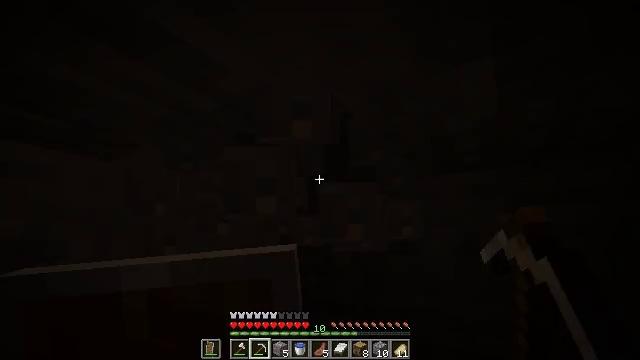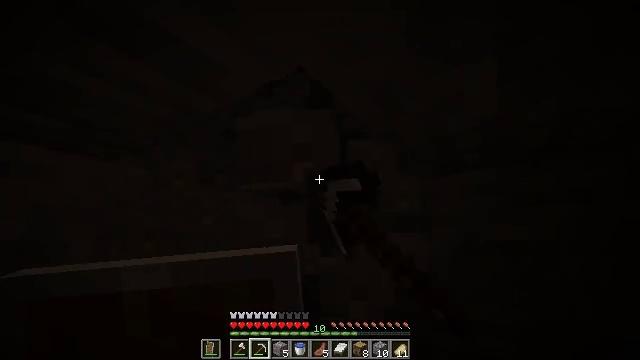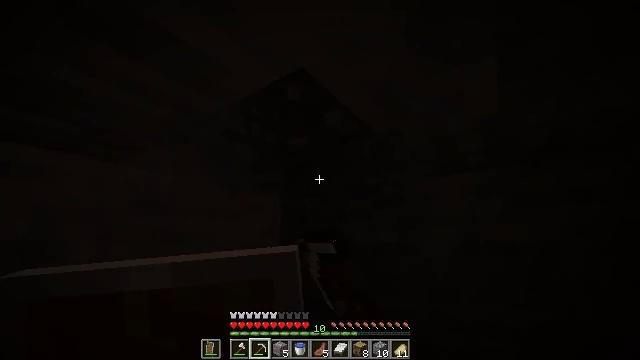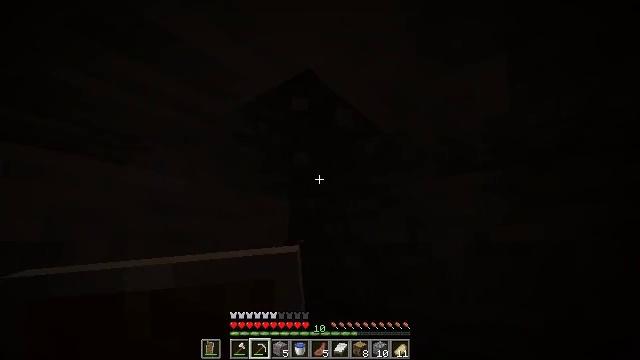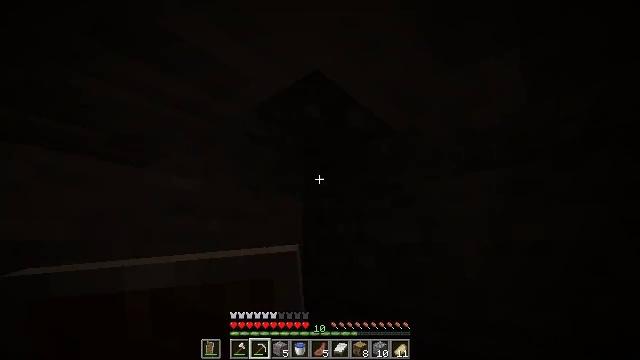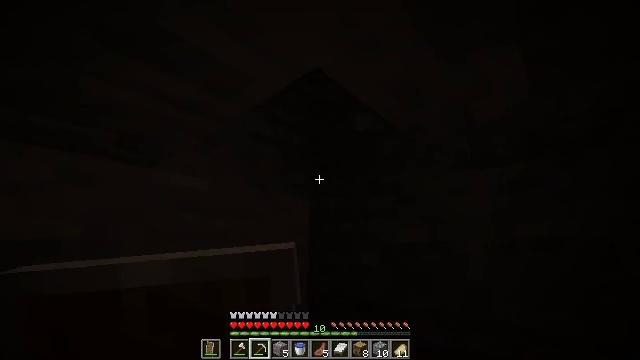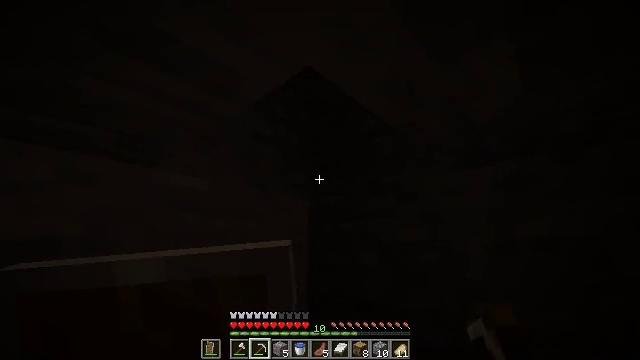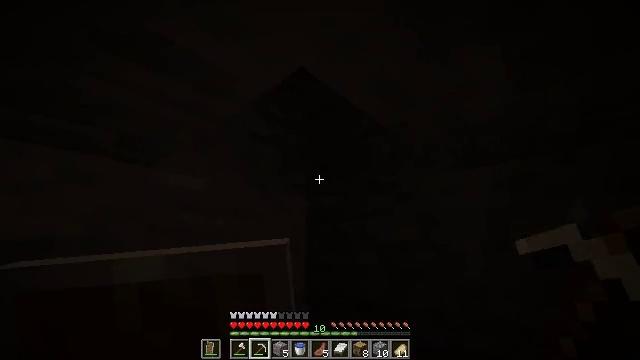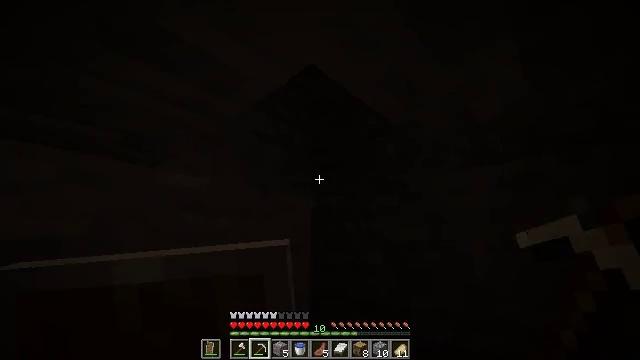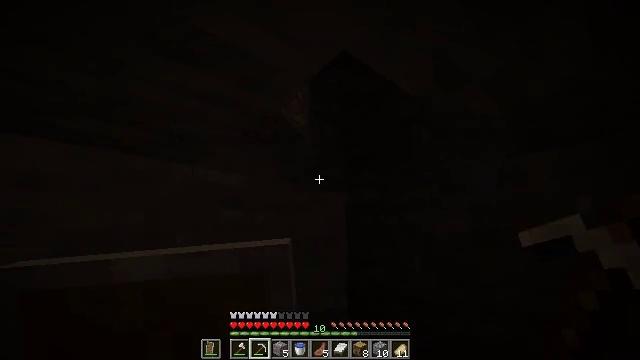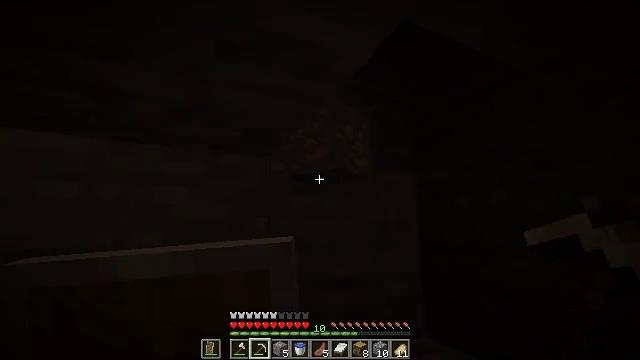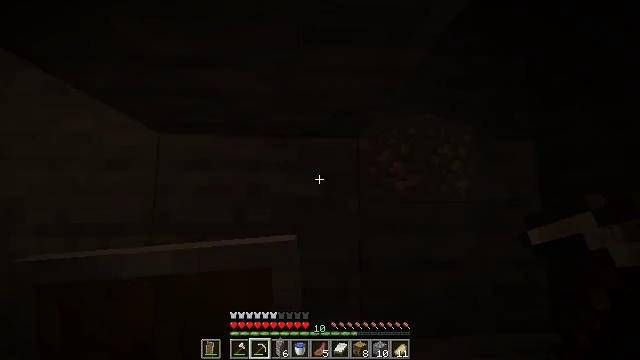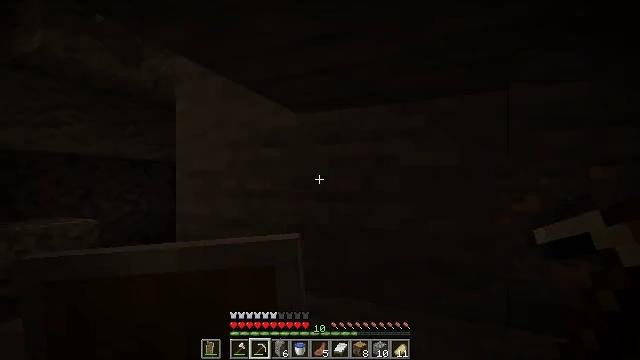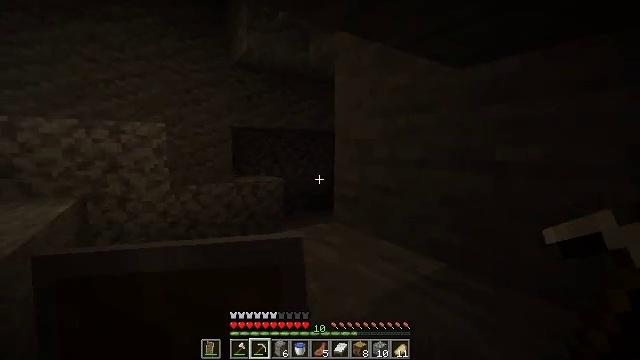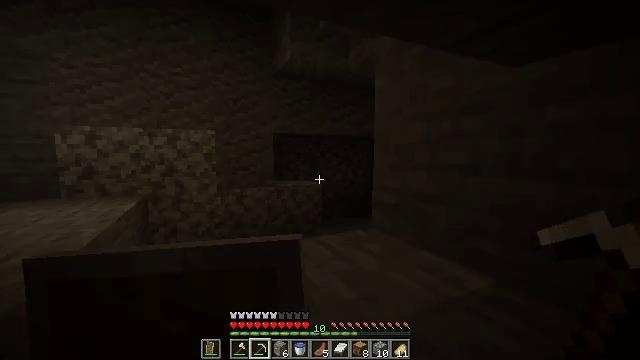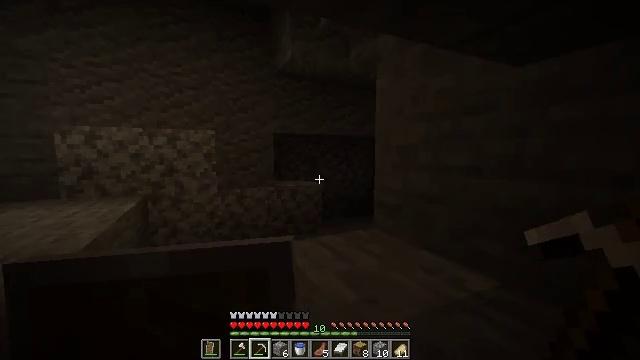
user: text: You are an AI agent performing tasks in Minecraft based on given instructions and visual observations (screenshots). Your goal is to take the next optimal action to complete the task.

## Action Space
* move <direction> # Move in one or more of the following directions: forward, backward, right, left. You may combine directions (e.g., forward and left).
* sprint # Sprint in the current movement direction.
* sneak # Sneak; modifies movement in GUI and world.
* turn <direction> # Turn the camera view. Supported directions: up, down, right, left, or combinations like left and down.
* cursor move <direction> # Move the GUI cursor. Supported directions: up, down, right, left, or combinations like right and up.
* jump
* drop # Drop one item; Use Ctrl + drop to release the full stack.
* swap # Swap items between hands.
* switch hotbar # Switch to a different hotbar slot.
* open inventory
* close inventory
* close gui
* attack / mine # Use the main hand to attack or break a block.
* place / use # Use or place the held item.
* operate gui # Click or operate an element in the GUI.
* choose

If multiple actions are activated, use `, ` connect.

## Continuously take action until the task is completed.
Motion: motion action
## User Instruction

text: Remove iron ore from the inventory.
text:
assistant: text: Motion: move forward
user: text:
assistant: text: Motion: move forward
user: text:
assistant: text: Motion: move forward, turn left
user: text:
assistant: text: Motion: move forward and move right, turn left
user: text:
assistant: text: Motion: move forward and move right, turn left
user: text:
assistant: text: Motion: move forward and move right
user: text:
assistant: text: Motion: move forward and move right
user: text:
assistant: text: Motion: move forward
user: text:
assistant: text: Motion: turn left and down
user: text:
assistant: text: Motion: turn left and down
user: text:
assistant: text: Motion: turn left and down
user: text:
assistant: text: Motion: turn left and down
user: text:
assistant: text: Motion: turn left and down
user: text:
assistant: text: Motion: turn left and up
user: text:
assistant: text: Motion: move forward
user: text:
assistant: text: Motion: move forward
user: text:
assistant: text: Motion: move forward, sprint
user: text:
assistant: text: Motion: move forward, sprint, turn left and down
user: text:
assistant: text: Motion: move forward, sprint, turn left
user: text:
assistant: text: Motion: move forward, sprint, turn left
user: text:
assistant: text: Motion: move forward, sprint
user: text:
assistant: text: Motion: move forward, sprint
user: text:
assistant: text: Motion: move forward, sprint, turn right
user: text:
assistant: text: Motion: move forward, sprint, turn right and up
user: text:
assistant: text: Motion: move forward, sprint, turn right
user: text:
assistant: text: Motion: move forward, sprint, turn right and down
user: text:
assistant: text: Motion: move forward, sprint, turn right
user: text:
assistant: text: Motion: move forward, sprint, turn right
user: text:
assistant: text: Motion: move forward and move left, sprint, turn right
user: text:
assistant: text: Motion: move forward and move left, sprint, turn right